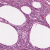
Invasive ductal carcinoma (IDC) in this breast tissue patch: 0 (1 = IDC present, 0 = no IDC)